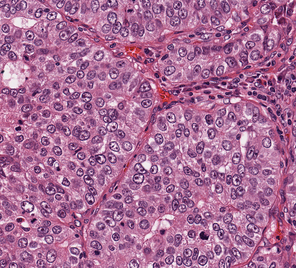
Tumor epithelial tissue: yes
Tumor-associated stroma tissue: yes
Normal tissue: no